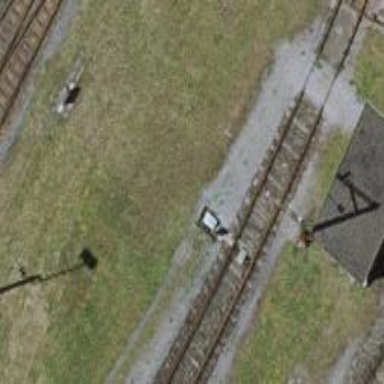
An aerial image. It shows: Railway switch.